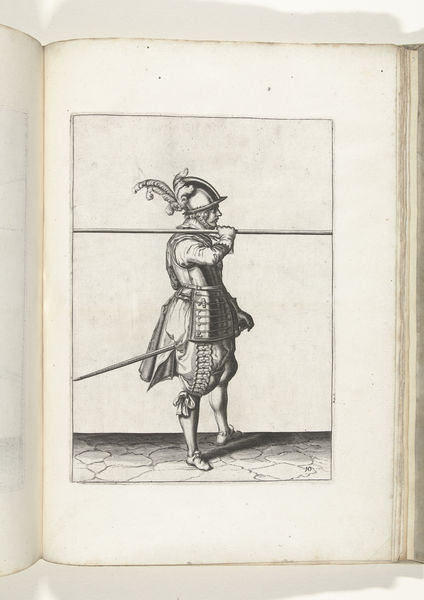
Titel: Soldaat die zijn spies horizontaal op zijn rechterschouder draagt (nr. 10), ca. 1600
Künstler: Jacob de (II) Gheyn
Standort: Amsterdam
Institution: Rijksmuseum
Schlagwörter: soldier, stockings, sword, white, black, gray, grey, old, print, floor, feather, profile, glove, man, stone, armor, armour, costume, helmet, knight, ribbon, spanish, uniform, drawing, black and white, silk, illustration, cape, pose, shoulder, renaissance, ground, shoes, pencil, book, figure, pen and ink, plate, page, bow, staff, feder, rüstung, middle ages, position, buch, schuhe, harnisch, spear, european, pike, blade, hose, symmetrical, stab, colonial, lance, weapons, schwert, helm, stance, conquistador, joust, blakc and white, plume, flagstones, soldat, lanze, shows, rod, padding, ribon, 1600s, breast plate, spearman, söldner, landknecht, hanschuh, strümpüfe, landsknecht, helmbusch, kürass, steinboden, soldiery